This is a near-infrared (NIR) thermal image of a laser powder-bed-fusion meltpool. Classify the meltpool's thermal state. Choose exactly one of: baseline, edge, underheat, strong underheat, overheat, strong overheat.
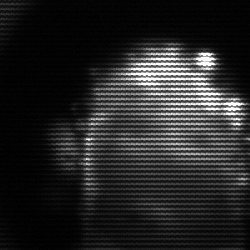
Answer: baseline